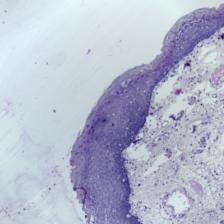
Diagnosis: Normal